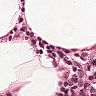
Metastatic tissue present: no